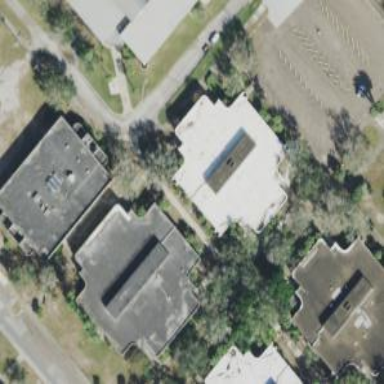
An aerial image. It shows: College building.